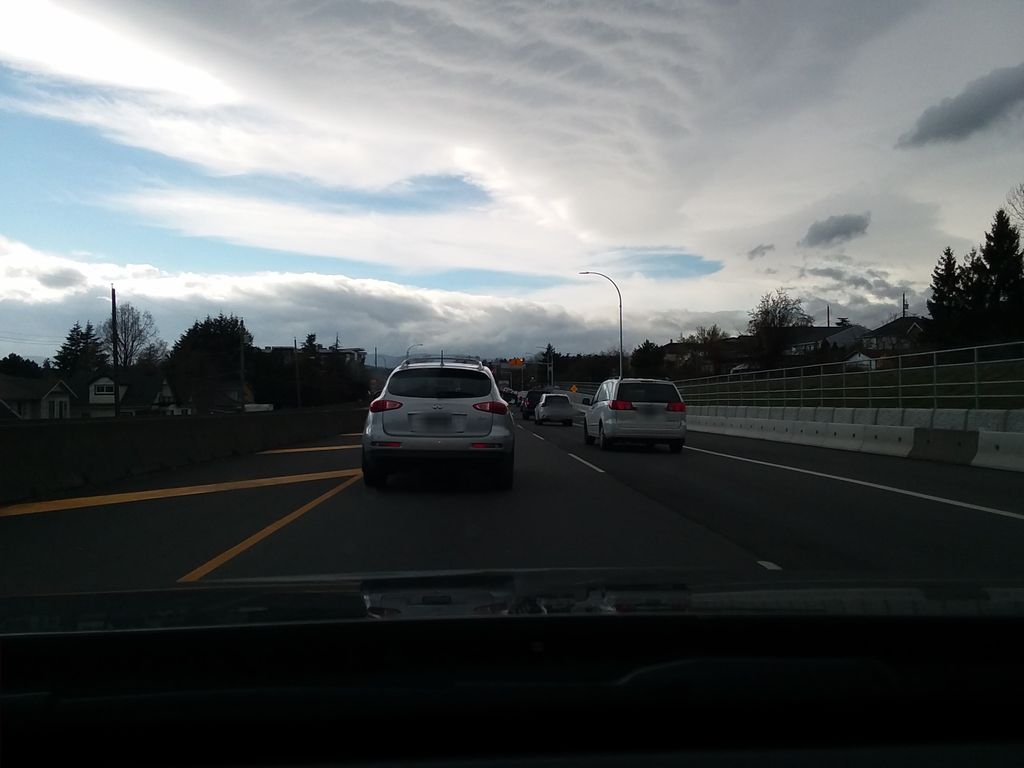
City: victoria